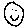
Label: smiley face